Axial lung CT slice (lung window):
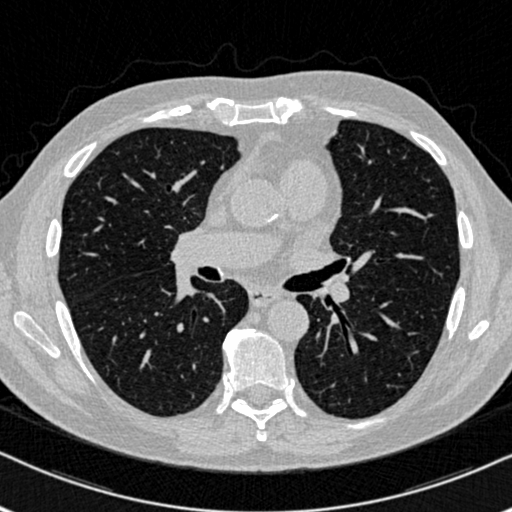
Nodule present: no